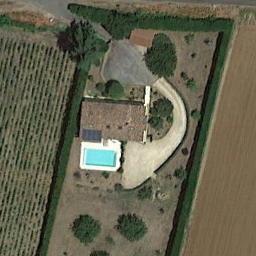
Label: sparse_residential